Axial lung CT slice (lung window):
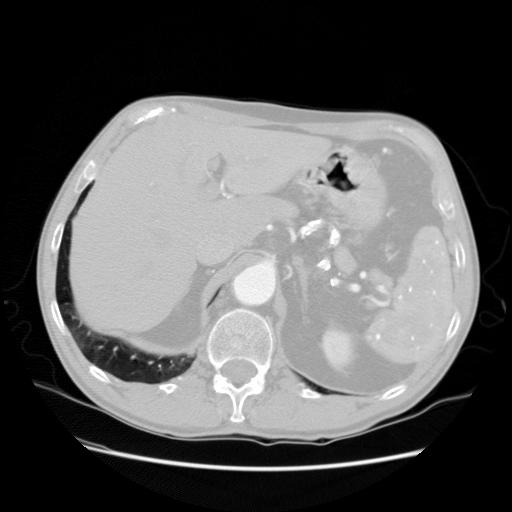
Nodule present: no